Current action and preconditions to check: trajectory_clear

Your task: For each precondition in the list above, predict whether it will hold at this action.

Consider the current scene as observed from the mobile robot's camera, and analyze the predicted future states of all dynamic agents (e.g., people, animals, vehicles, or any moving entities) within the NEXT SECOND.

IMPORTANT: Only answer "very likely" if you are absolutely certain—based on strong, clear evidence—that a dynamic agent will violate the precondition in the predicted future state. Do NOT answer "very likely" for unlikely, ambiguous, or low-probability risks.

Ask yourself for each precondition: Is there a high probability, with clear and convincing evidence, that the predicted future states of any dynamic agent will interfere with the predicted future state of the currently executing action within the NEXT SECOND, causing that precondition to fail?

Assess the risk level based on these predictions. Use "likely" or "very likely" if motions create a clear risk of interference.

Use "neutral" or "improbable" if agents are nearby but their predicted paths are clearly diverging or non-conflicting.

Failure Risk Categories: "very improbable", "improbable", "neutral", "likely", "very likely"

Answer Format: Output ONLY the probability_of_failure value from these categories: "very improbable", "improbable", "neutral", "likely", "very likely"

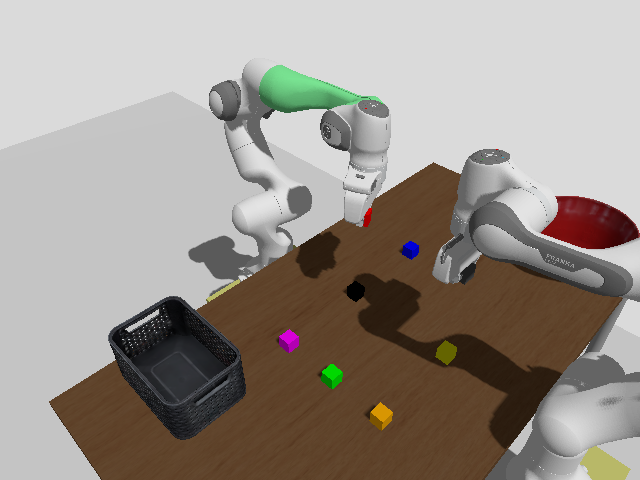

Answer: improbable